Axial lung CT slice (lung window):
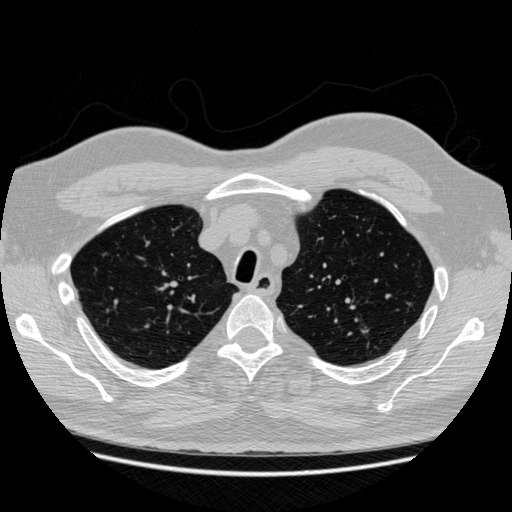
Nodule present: no